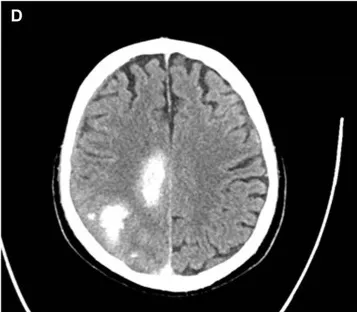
Cerebral sinus vein thrombosis at presentation. Star mark signifies sinus vein thrombosis. (C,D) Right parenchymal hemorrhages and subarachnoid hemorrhage, transverse view, CT without contrast. CT, computed tomography.
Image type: radiology (ct)